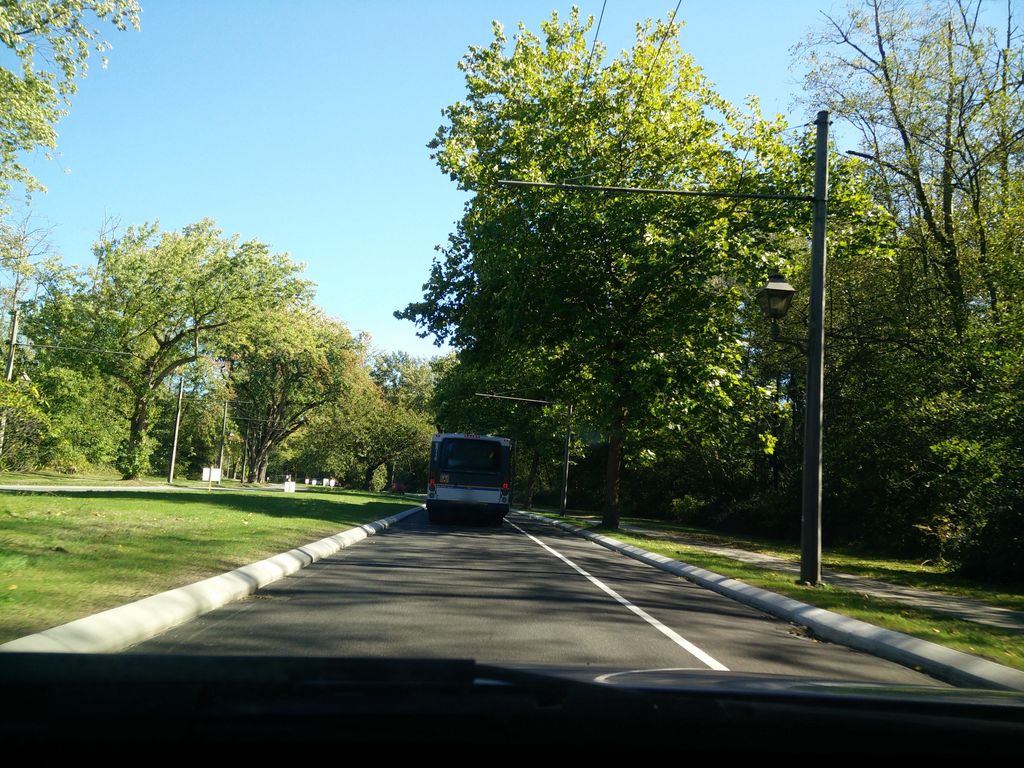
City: vancouver